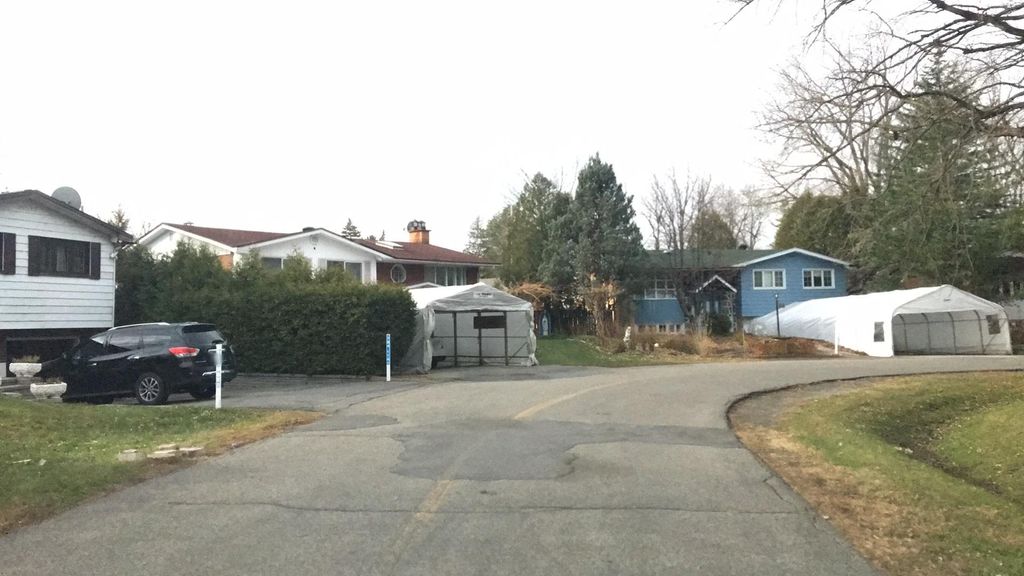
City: montreal